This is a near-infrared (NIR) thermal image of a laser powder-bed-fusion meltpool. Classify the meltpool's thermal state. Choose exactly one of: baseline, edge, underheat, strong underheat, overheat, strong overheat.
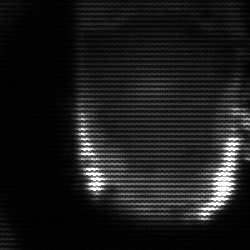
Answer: baseline